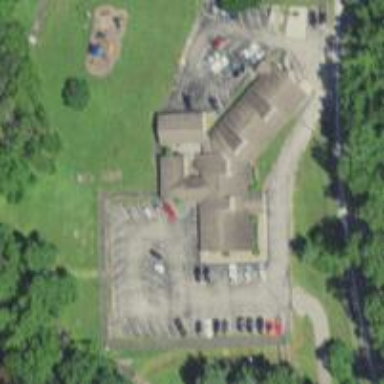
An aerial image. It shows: Healthcare clinic.